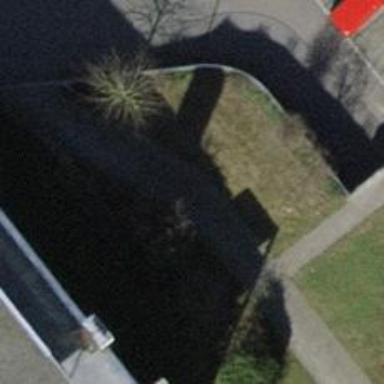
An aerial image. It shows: Footway made of paving stones.